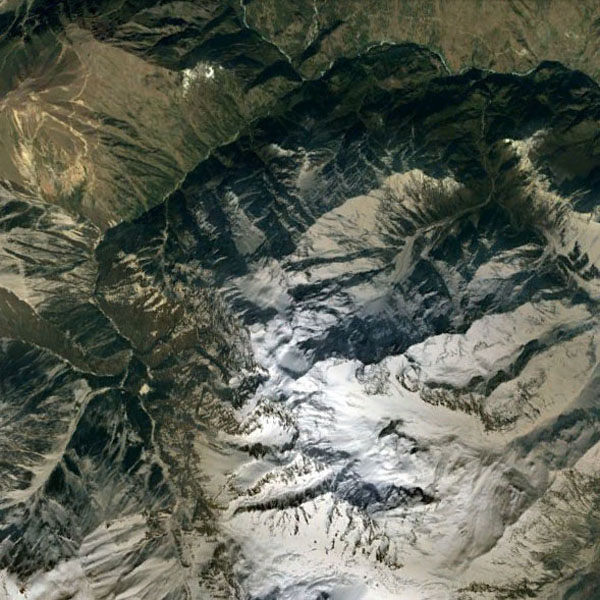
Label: Mountain